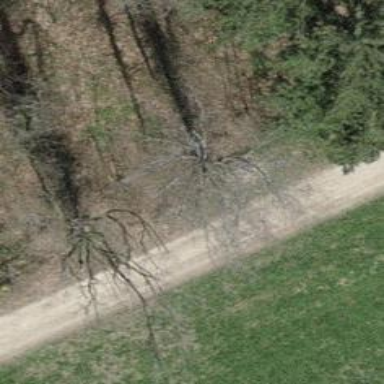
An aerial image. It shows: Brown bench.